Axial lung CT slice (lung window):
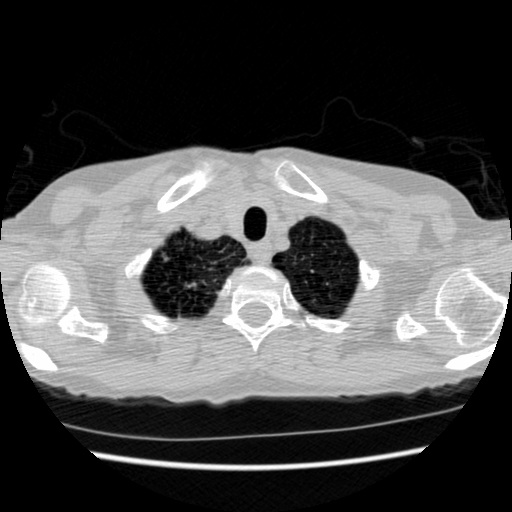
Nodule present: yes
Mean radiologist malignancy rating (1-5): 4